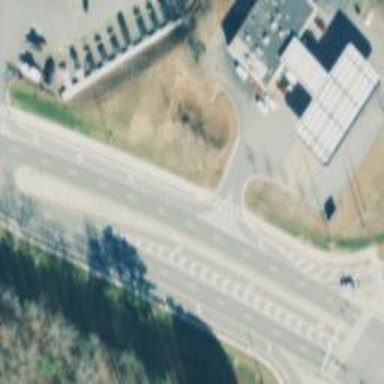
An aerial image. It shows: Marked crossing on the road.